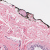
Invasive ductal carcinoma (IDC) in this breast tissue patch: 0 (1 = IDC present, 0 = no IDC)